Question: Okay, this is something I've tried to research as much as I can - but even though I'm a rather skilled Googler, I am at a loss for how to even properly describe this problem somehow concisely.
I'm building a forum. This forum allows for quoting, which is of course done through a styled quote box. The issue I've ran into is not that the quoting itself doesn't work, but the issue arises when several of these quotes intertwine. Basically, if I'm quoting a quote.
Is there a way to through CSS alter the behaviour of the style if it contains more than one? Or will I have to somehow programmatically disallow for multiple quotes? Should be some workaround, I mean heck - vBulletin and phpBB got it to work, heh!
I've taken a print to display the issue at hand. Below you'll also find my CSS styling for the quote box. Sadly I can't display it here as I don't have the reputation to do so, but I'll give you a link to it.

<URL>
For clarification, the "StackOverflow is awesome" should fall into the first quote box, and within that, "It truely is." would be the second quote.
CSS styling for quote boxes:
'''
p.quote::first-line {
font-size: 12px;
text-shadow: 3px 3px 4px rgba(150, 150, 150, 0.67);
}
p.quote {
background: #d4d4d4;
border-left: 10px solid #ccc;
margin: 1.5em 10px;
padding: 0.5em 10px;
quotes: "C""D""8""9";
font-size: 15px;
}
'''
Okay, using Blockquotes as suggested seems like a good solution. The issue I run into with those however, is that the ::first-line argument no longer seems to respond after being executed once.
Example: <URL>
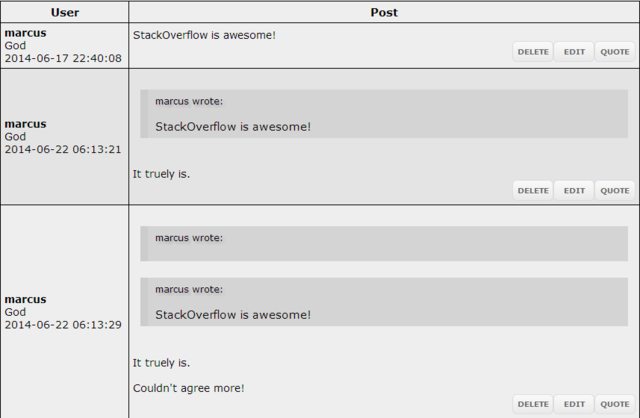
Answer: You may want to take a look at the '<blockquote>' tag ( from the <URL>:
'''
<blockquote cite="http://developer.mozilla.org">
<p>This is a quotation taken from the Mozilla Developer Center.</p>
</blockquote>
'''
And just style it accordingly. This has the advantage that adds the proper semantics to your page and using it may save you some trouble, <URL>:
:
'''
<blockquote cite="http://developer.mozilla.org">
<p>This is a quotation taken from the Mozilla Developer Center.</p>
<blockquote>
<p>This is another quote</p>
<blockquote>
<p>This is another quote</p>
</blockquote>
</blockquote>
</blockquote>
'''
:
'''
blockquote {
background: #ccc;
border: 1px solid blue;
}
blockquote p {
padding-left: 16px;
}
'''